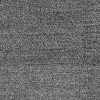
Atmospheric dust classification: dusty